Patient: sex F, age 54
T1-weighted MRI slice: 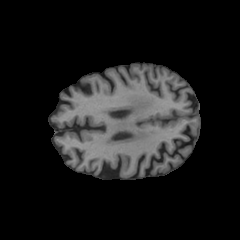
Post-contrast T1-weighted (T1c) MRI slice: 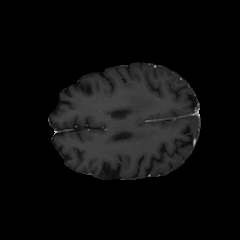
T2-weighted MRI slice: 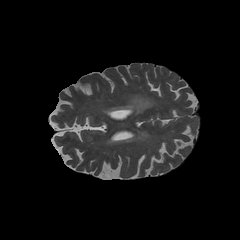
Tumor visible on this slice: yes
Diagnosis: Glioblastoma, IDH-wildtype
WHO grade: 4